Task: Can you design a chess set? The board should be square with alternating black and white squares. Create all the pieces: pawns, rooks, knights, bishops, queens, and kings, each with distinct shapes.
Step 5321:
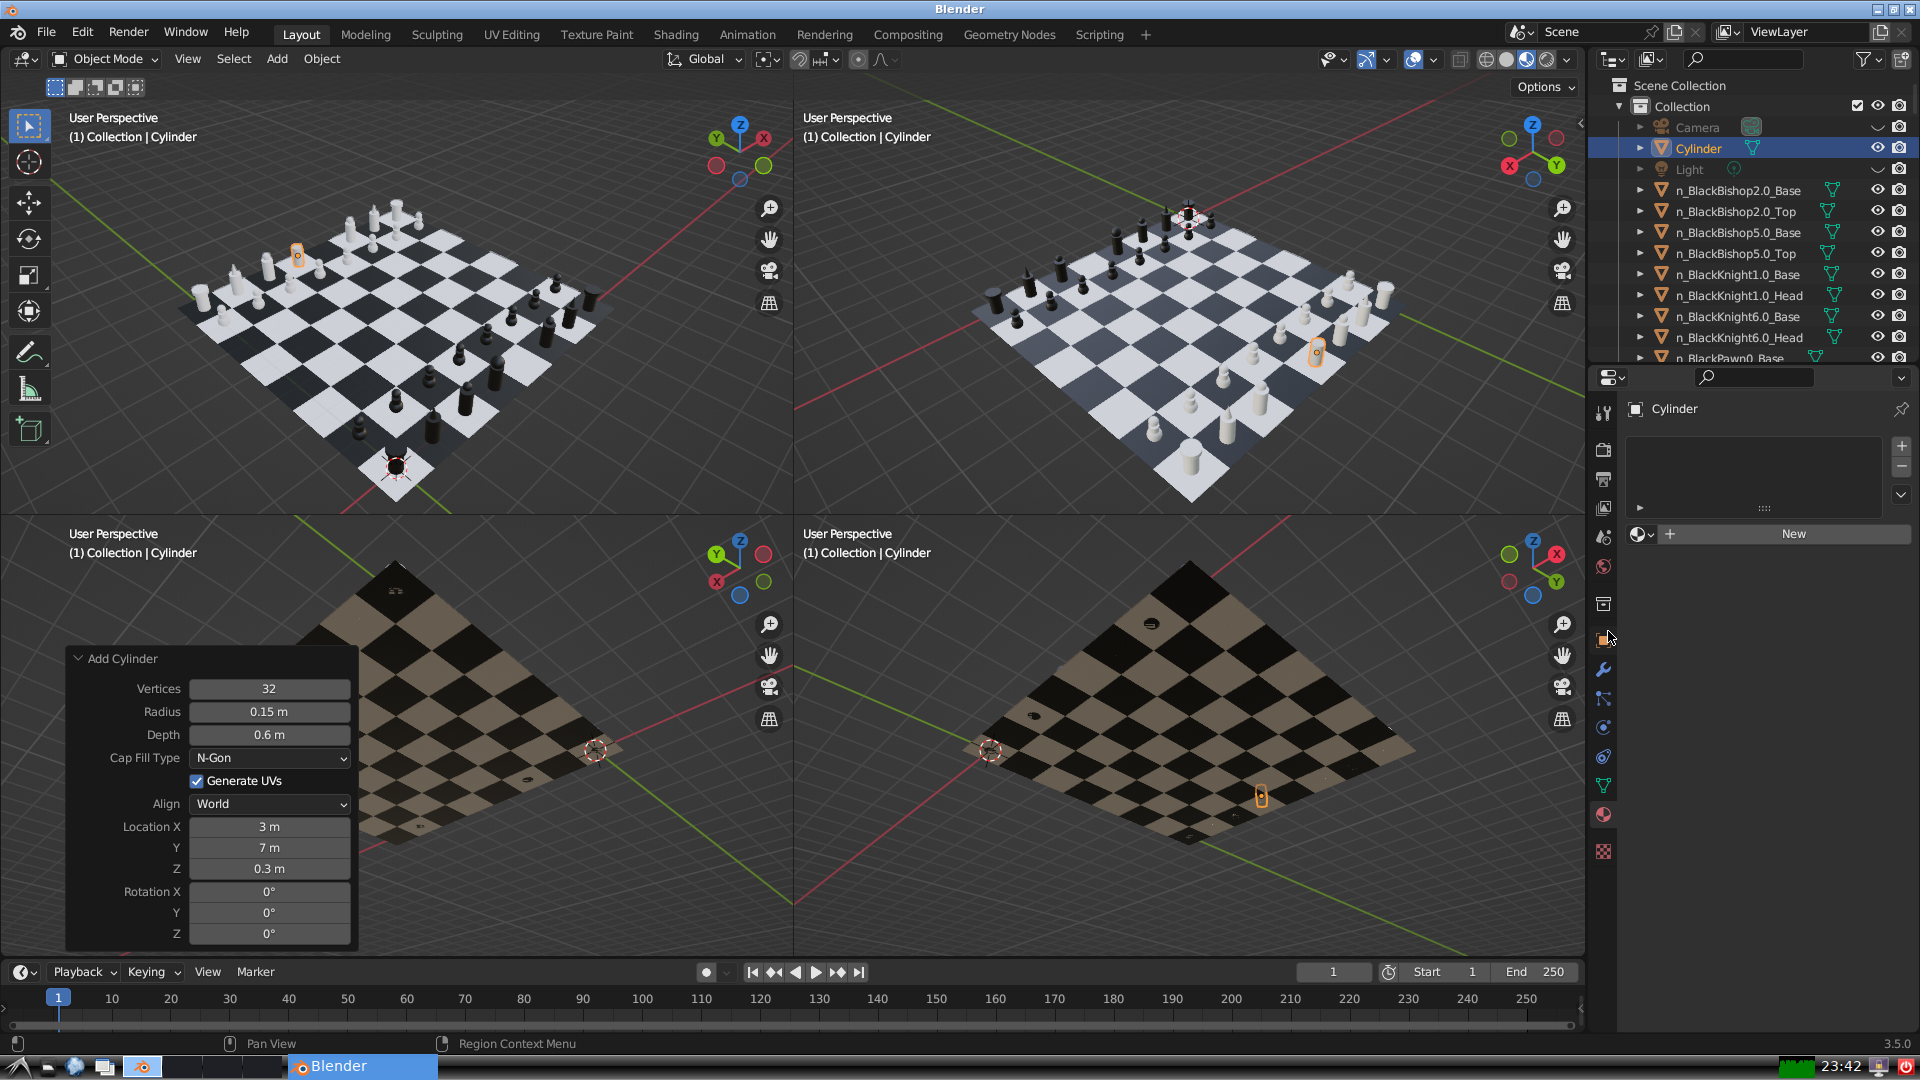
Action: click: no